Question: How can I retreive system colors related to current Aero style? I especially need the colors used in the selection gradient. 'SystemColors' structure does not contain required colors.

: How can I use WinAPI to draw selection on the specific canvas (Graphics object)?
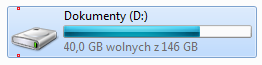
Answer: OK, so the answer to the initial question is: there is no way to determine the specific colors I asked for. It is evaluated by internal theming routines provided by the OS.
Fortunately, there is a way to ask the OS to draw a themed piece of control, so called part. .NET provides two classes for drawing UI:
- <URL> for non-themed "Windows Classic".
Selection I asked for may be drawn by the following code:
'''
// Graphics g = ...
VisualStyleRenderer selectionRenderer = new VisualStyleRenderer(VisualStyleElement.TreeView.Item.Selected);
selectionRenderer.DrawBackground(g, someRectangle);
'''
Unfortunately, neither 'TreeView.Item.Selected', nor 'ListView.Item.Selected' is supported by the default window theme. However, one may switch theme to the Explorer using WinAPI via p/invoke:
'''
// C++
SetWindowTheme(hwnd, L"Explorer", nullptr);
'''
And then P/invoke his way through few UXTheme.h routines, which works perfectly.